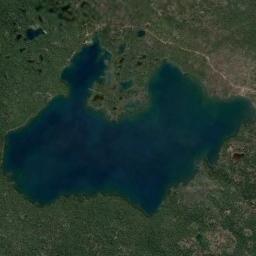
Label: lake